Question: I'm using 'AngularJS' and 'FusionCharts' together in my web application. The upcoming release of AngularJS v1.3.0 <URL>, so as to resolve all relative links, regardless of where the app is hosted in the site's directory.
When including the '<base>' tag with the latest version of FusionCharts (currently v3.4.0), the 3D charts do not render properly. For example, a 3D pie chart appears and has rotation and clickable slices, as well as tooltips and color on the inside edges of the slices. However, the entire outer color is black.
Excluding the '<base>' tag causes the chart to look and behave normally.
Does anyone have any idea how to resolve this? Unfortunately, I don't own the source code, otherwise I'd hack at it myself.
Here's the link to the non-working jsFiddle: <URL>
I originally awarded the correct solution to @pankaj, because his solution of simply adding the following line at page load seemed to fix the problem:
'''
document.getElementsByTagName("base")[0].setAttribute("href", window.location.pathname+window.location.search);
'''
However, this only works if the charts are on the initially-loaded page (when user navigates directly to page with the charts); when navigating to the page by way of something like 'ui-router', I was still seeing black.
. Adding the following to the page load will fix the issue application-wide:
'''
eve.on('raphael.new', function () {
this.raphael._url = this.raphael._g.win.location.href.replace(/#.*?$/, '');
});
'''
His original caveat mentioned that the export functions may be hampered from the Cloud, and this may be (I don't export from the cloud). However, exporting locally, as can be observed in this jsFiddle, works perfectly well: <URL>
My base tag, in the head of the page, is simply:
'''
<base href="/">
'''
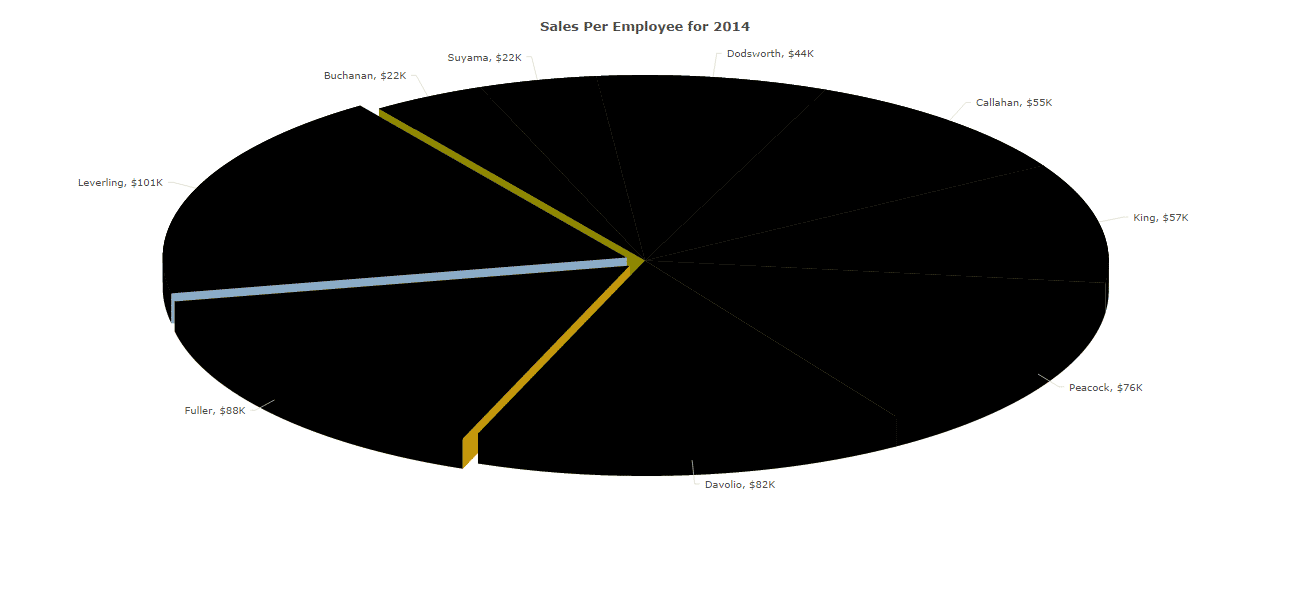
Answer: The issue is not primarily with FusionCharts - it is a generic 'SVG' issue. In 'SVG', when gradient colour is applied on an element, it actually "refers" to another gradient element on the page. This is somewhat similar to how links can refer to hashtags using '<a id="hash" />' on a page.
Now, when you are setting a '<base>' to the page, the references are going haywire. The gradients now refer to an element with URL as provided in your 'base' tag.
One way to fix this is to access the internal graphics renderer and hard-set the URL to the absolute location of the page. The way to do that would be to access 'RedRaphael' object within 'FusionCharts' core and set the '_url' variable for the same.
The following code should do it for you.
'''
eve.on('raphael.new', function () {
this.raphael._url = this.raphael._g.win.location.href.replace(/#.*?$/, '');
});
'''
The only caveat is that specifying absolute URL as reference to gradient elements does not work in some older browsers (I'm not sure exactly - could be Safari 5 or FF 3.0). It may also have some negative impact while exporting FusionCharts as image - the relative URLS will be invalidated when the SVG is rasterised on FusionCharts Cloud Export servers.